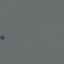
Land use / land cover class: SeaLake